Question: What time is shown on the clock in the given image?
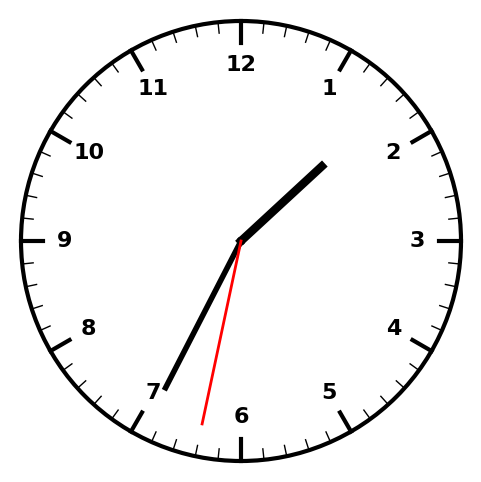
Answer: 01:34:32